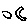
Label: moon